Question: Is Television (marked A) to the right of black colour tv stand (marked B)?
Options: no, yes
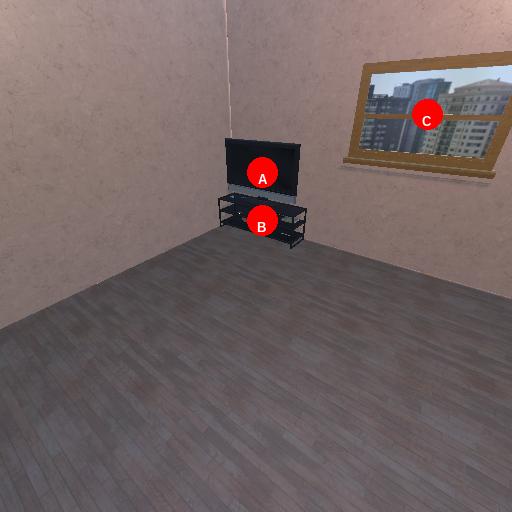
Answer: no